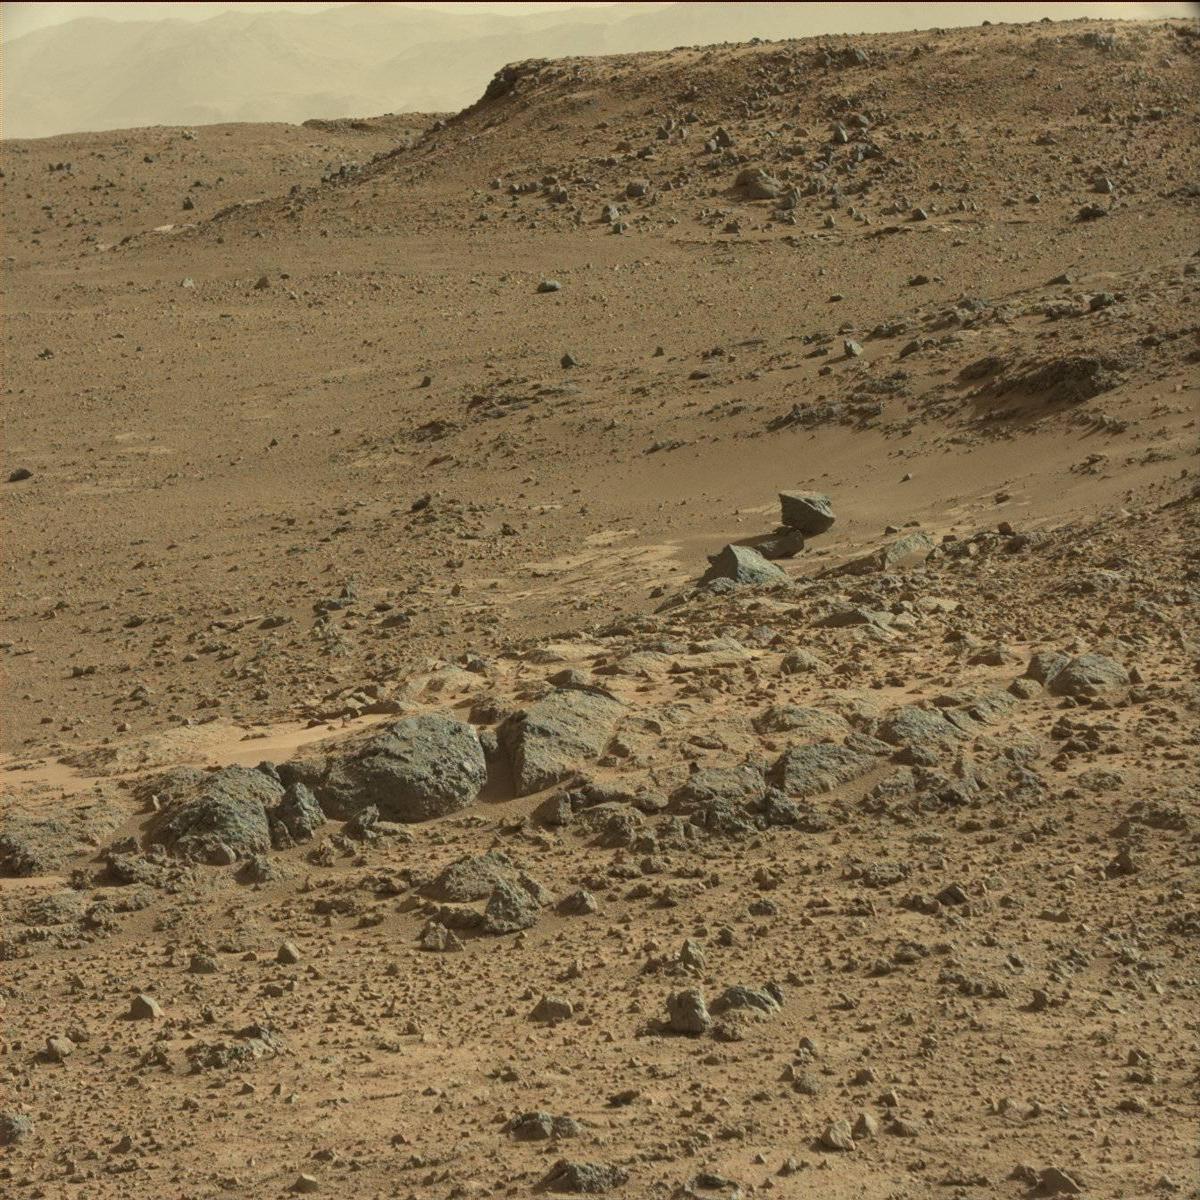
Terrain classes present: Bedrock, Ridge, Rock, Sand / Soil, Sky